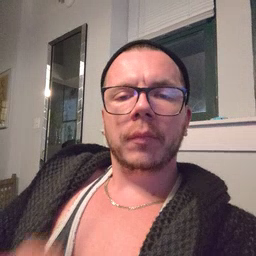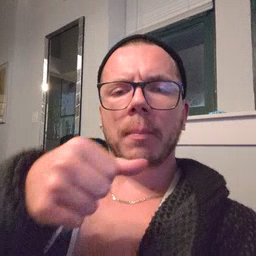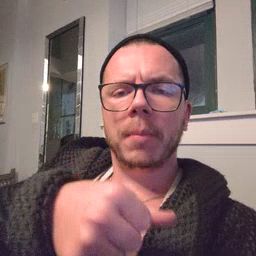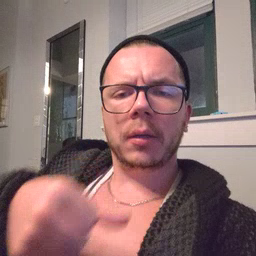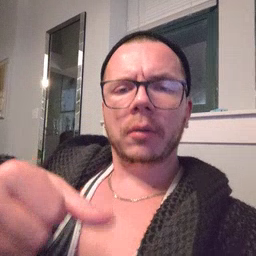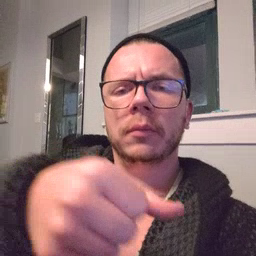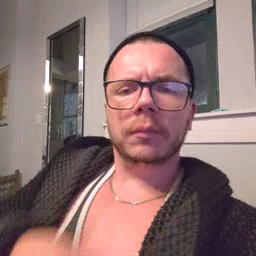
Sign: puzzle